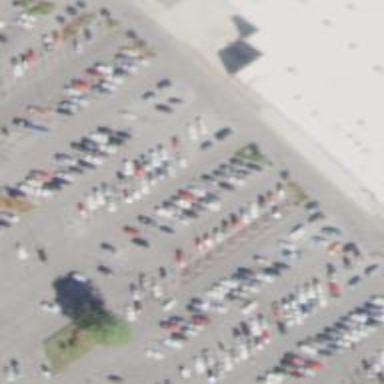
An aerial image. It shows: Parking space is available.